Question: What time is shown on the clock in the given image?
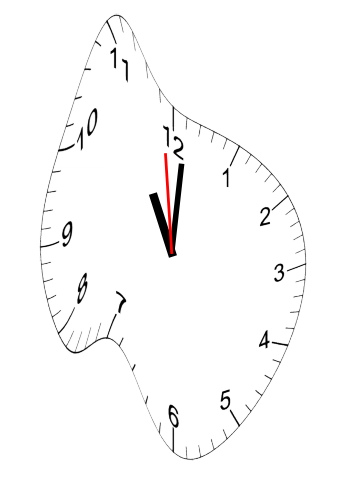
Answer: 11:00:59